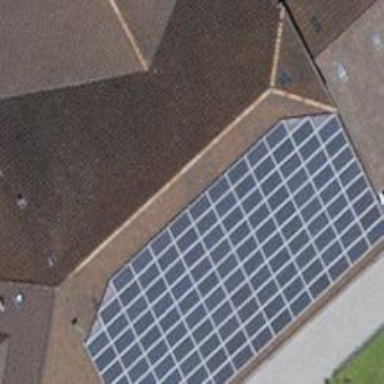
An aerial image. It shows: Solar power generator with photovoltaic panels.